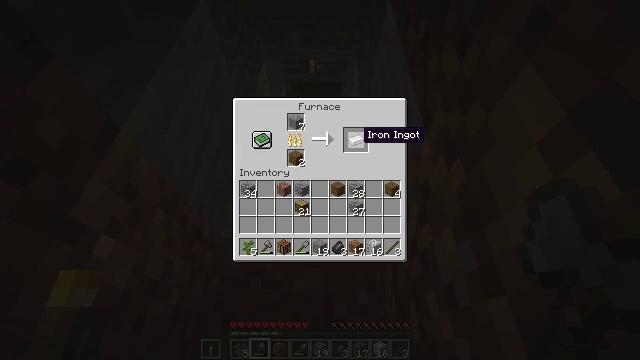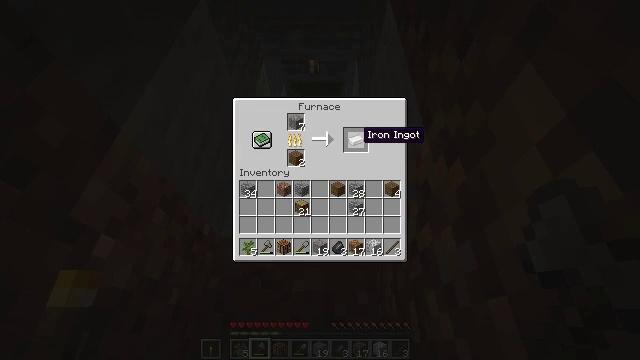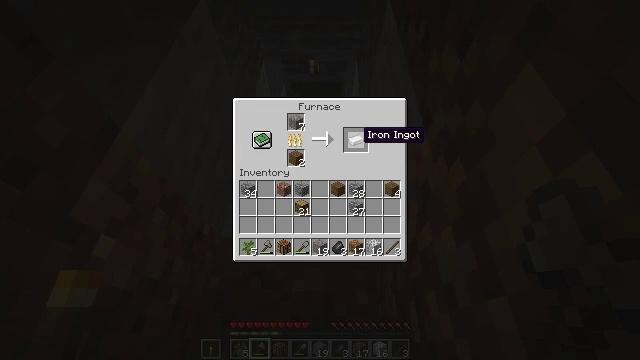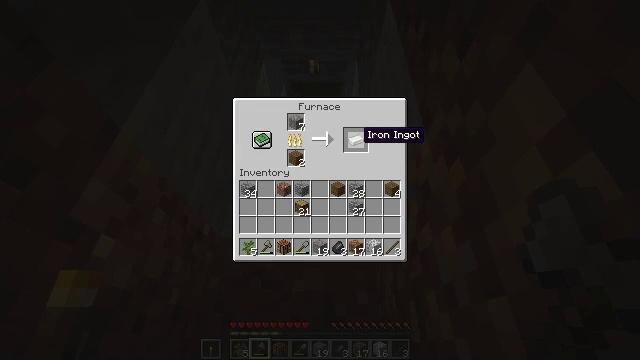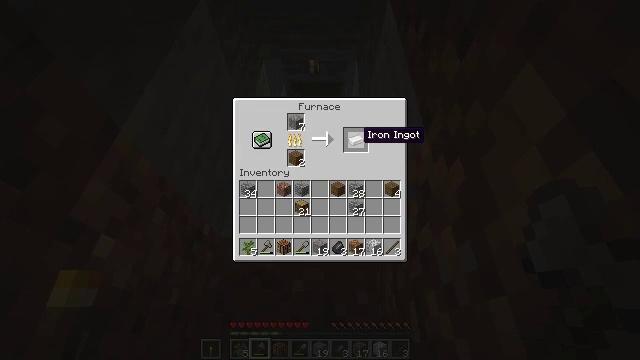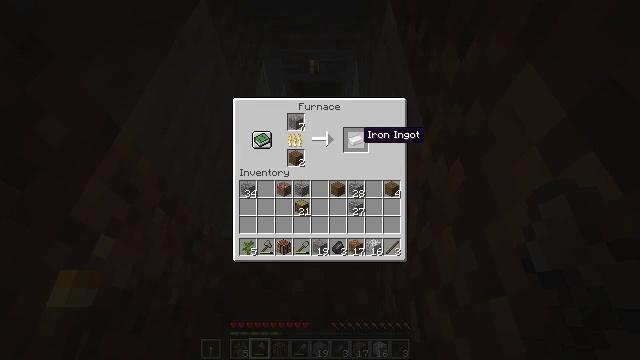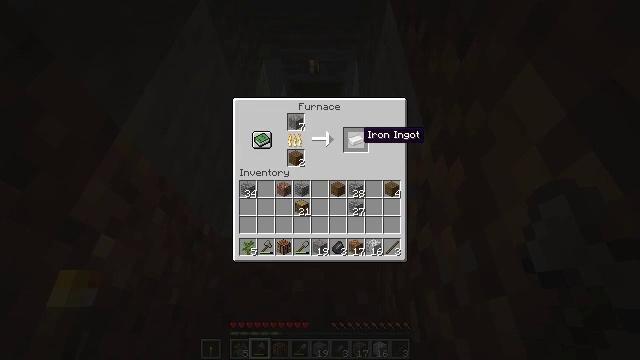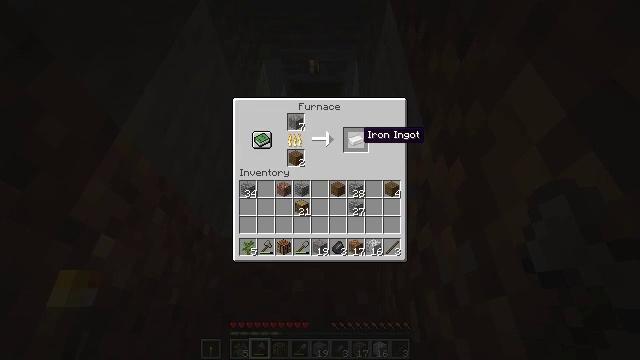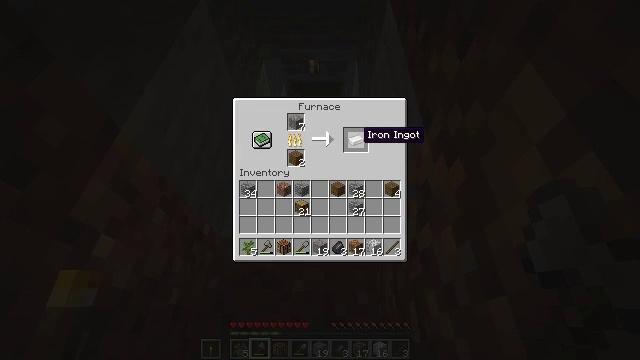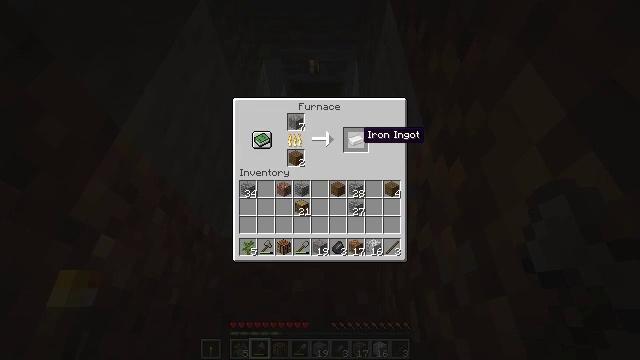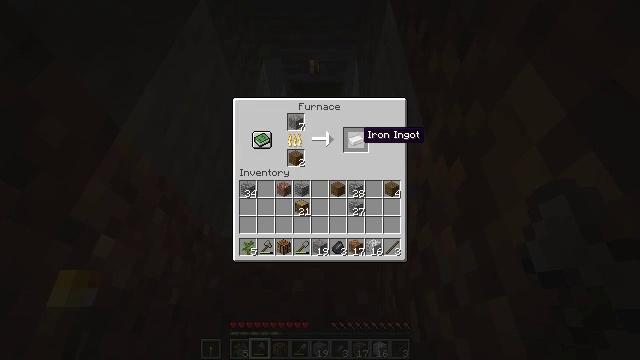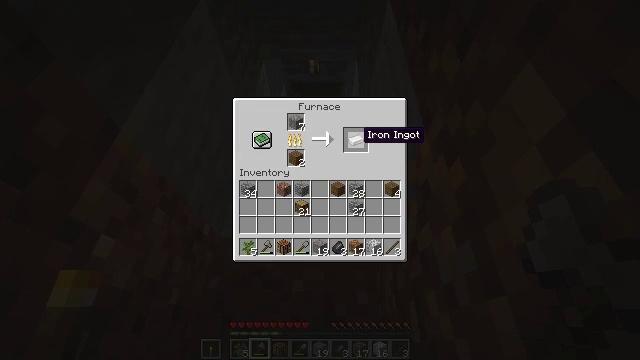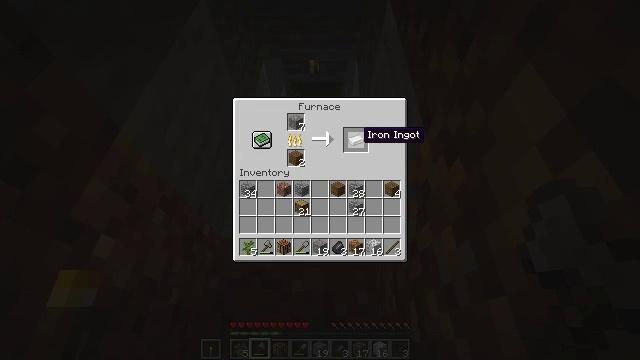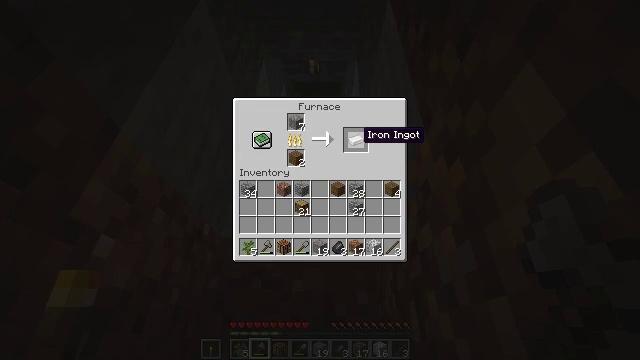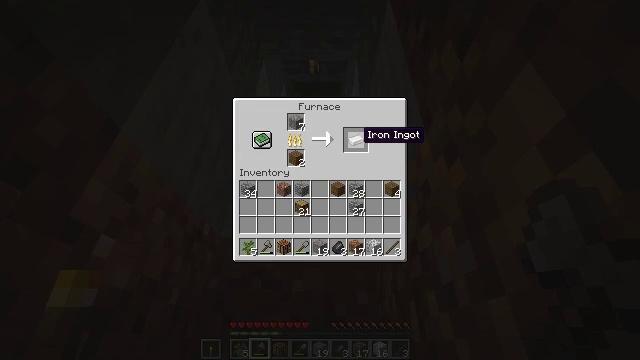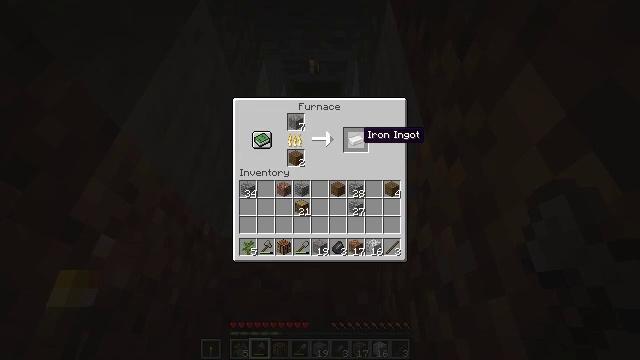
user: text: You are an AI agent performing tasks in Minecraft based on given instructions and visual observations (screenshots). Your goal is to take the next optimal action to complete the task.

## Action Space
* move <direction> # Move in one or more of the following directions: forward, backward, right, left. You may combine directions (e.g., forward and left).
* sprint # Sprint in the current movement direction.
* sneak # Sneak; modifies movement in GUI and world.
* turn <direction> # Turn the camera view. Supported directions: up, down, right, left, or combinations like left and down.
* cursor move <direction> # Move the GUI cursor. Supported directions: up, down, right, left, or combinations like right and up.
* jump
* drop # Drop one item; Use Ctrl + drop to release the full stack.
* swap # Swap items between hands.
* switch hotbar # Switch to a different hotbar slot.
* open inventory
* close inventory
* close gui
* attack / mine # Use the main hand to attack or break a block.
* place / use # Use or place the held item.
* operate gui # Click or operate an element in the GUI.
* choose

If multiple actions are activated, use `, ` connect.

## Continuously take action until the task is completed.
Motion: motion action
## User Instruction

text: Smelt an iron ingot.
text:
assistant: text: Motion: sneak
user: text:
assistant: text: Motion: sneak
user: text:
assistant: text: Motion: sneak
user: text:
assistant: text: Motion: sneak
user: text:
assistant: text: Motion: sneak
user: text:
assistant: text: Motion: sneak
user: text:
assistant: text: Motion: sneak
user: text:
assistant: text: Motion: sneak
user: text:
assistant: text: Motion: sneak
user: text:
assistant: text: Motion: sneak
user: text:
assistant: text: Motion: sneak
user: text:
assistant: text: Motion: sneak
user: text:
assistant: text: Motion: sneak
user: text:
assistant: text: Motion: sneak
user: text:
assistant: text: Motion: sneak
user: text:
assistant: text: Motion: sneak
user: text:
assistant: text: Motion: sneak, attack / mine
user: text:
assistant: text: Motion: sneak, attack / mine
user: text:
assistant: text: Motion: sneak, attack / mine
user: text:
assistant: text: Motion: sneak, attack / mine
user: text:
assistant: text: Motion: sneak, attack / mine
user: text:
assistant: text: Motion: sneak
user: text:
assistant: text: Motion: sneak
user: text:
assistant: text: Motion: sneak
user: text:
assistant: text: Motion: sneak
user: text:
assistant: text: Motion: sneak
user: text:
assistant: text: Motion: sneak
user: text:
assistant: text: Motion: sneak
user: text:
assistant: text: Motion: sneak
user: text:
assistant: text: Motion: sneak